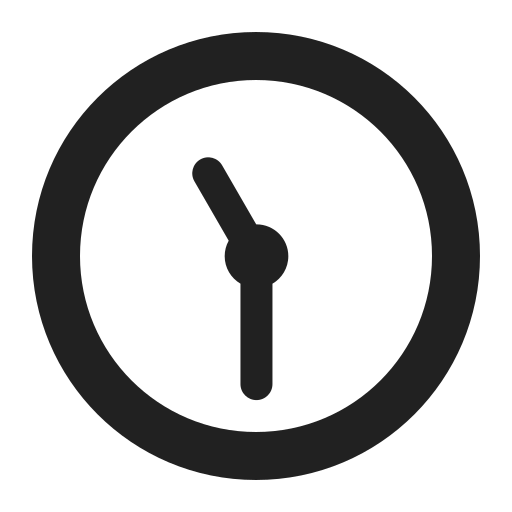
eleven thirty high contrast